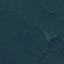
Land use / land cover class: Forest